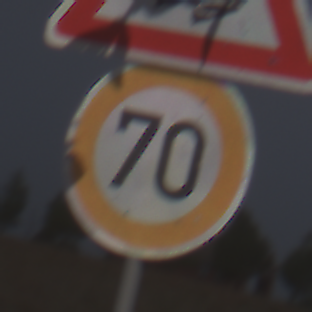
Verkehrszeichen: Geschwindigkeit70
Zusatzzeichen oben: AmphibienwanderungRechts
Umgebung: Outdoor, Nature
Tageszeit: SunriseSunset
Wetter: Overcast
Licht: Natural
Jahreszeit: NotSpecified
Kontrast: LowContrast